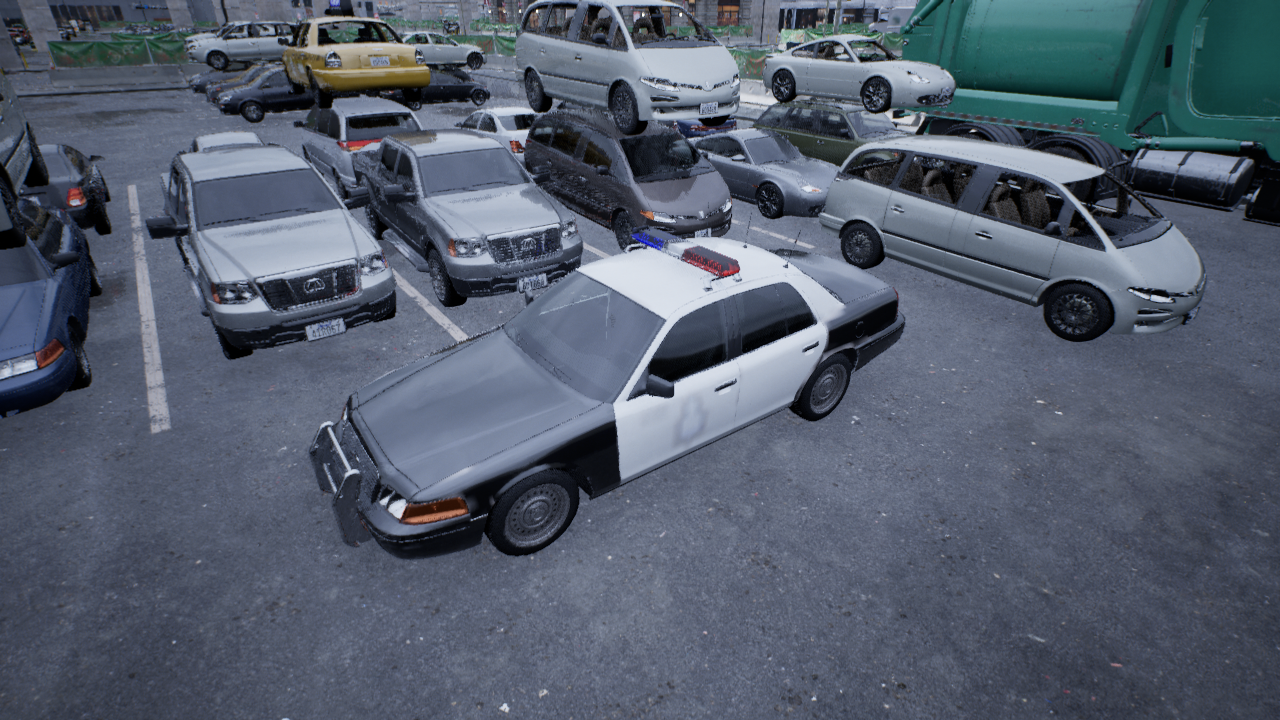
Venue: arterial
Lighting: overcast
Vehicle rig: sedan